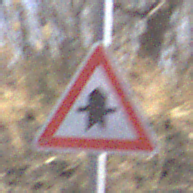
Verkehrszeichen: Vorfahrt
Umgebung: Outdoor, Nature
Tageszeit: Midday
Wetter: Clear
Licht: Natural
Jahreszeit: NotSpecified
Kontrast: HighContrast